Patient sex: M
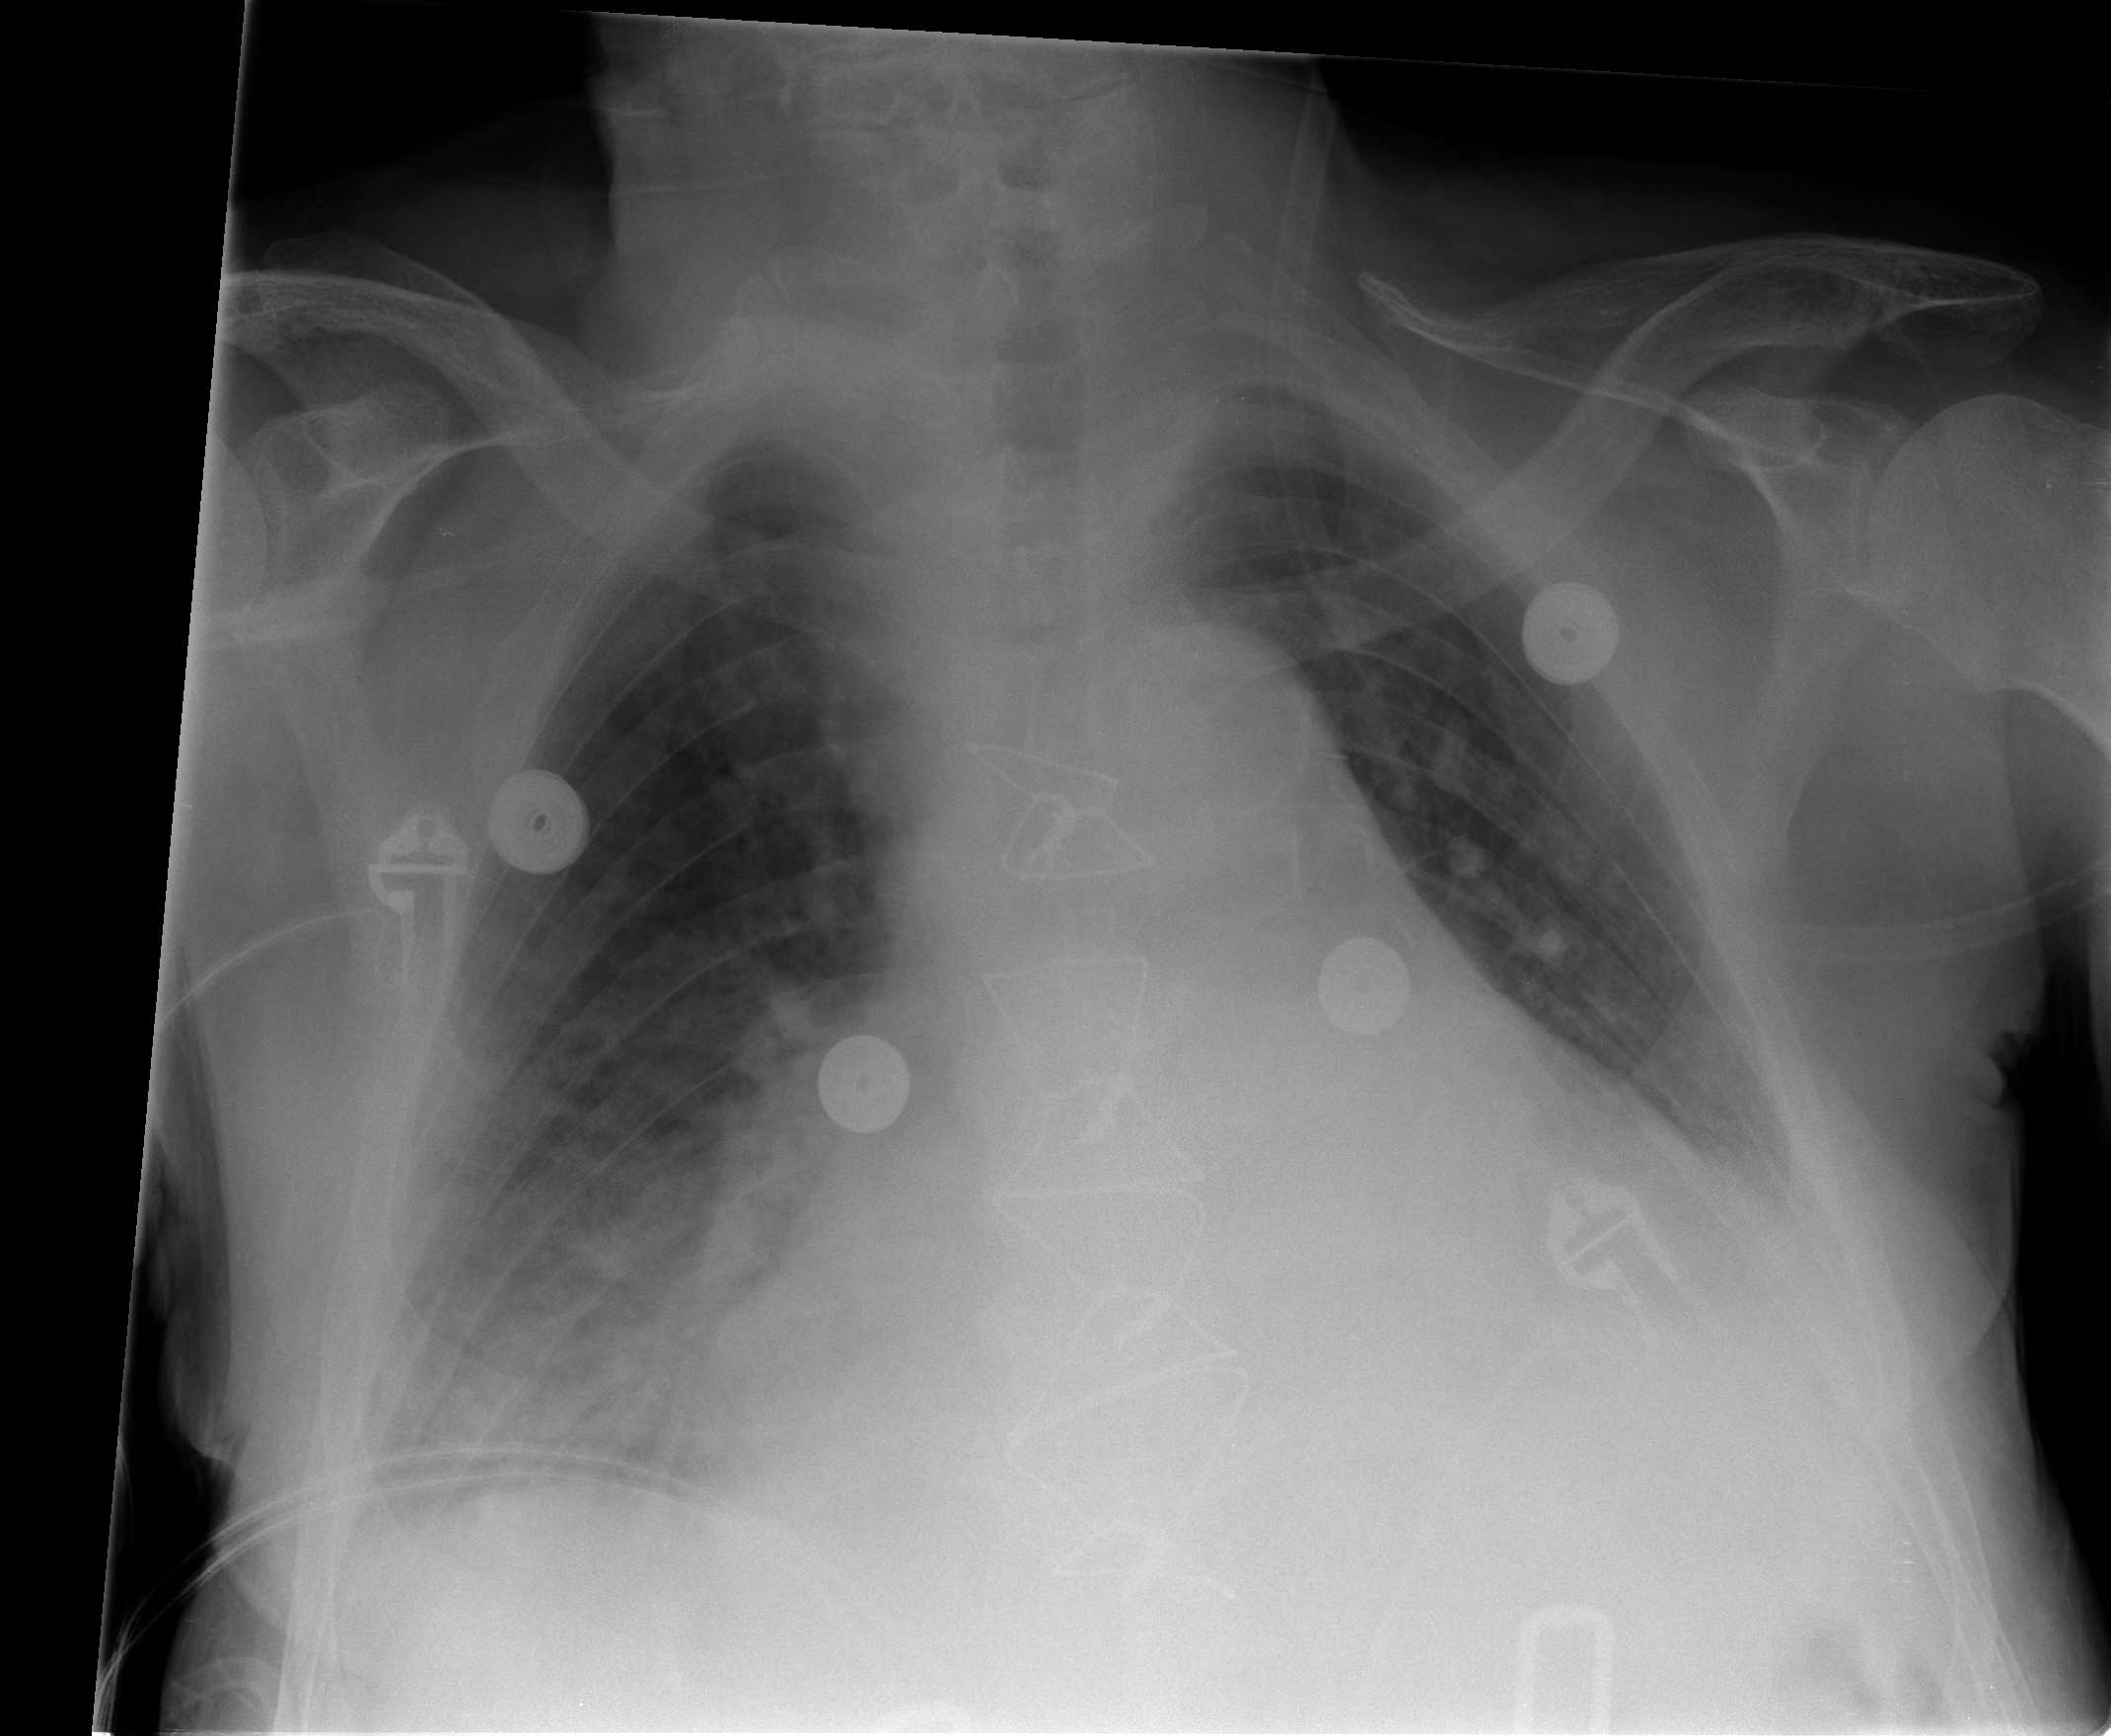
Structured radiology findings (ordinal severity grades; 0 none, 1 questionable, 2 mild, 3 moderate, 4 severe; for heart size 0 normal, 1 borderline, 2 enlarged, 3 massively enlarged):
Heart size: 2
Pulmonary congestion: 2
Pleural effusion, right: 2
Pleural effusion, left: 2
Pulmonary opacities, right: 2
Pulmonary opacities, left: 0
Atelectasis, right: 2
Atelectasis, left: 2